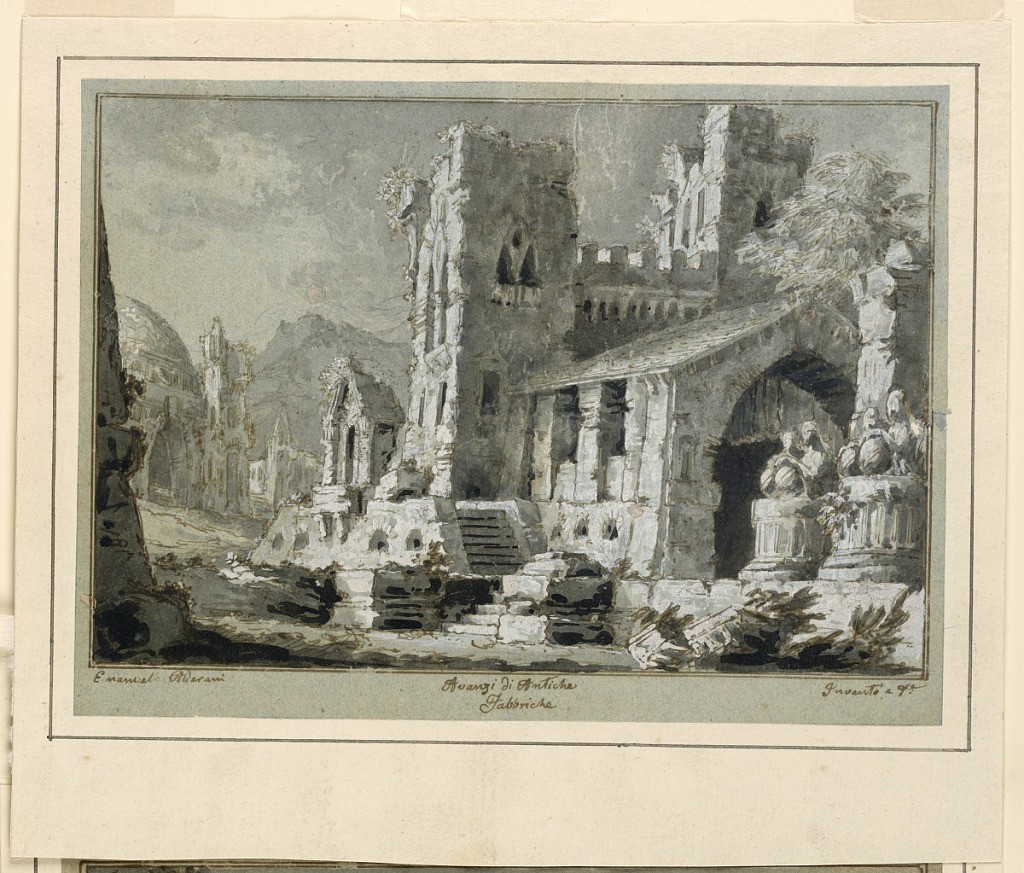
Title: Stage Design, Ruins of Antique Buildings, design for "Gli Avventurieri" by Carlo Valentini (1790-1853), produced at the Teatro Pantera, Lucca in 1837.
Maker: Emanuele Alderani, Italian, active 1829-1855
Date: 1836–37
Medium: Pen and brown ink, brush and gray and brown wash, white gouache on blue-green paper
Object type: Drawing
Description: Gothic ruins of castle in landscape.